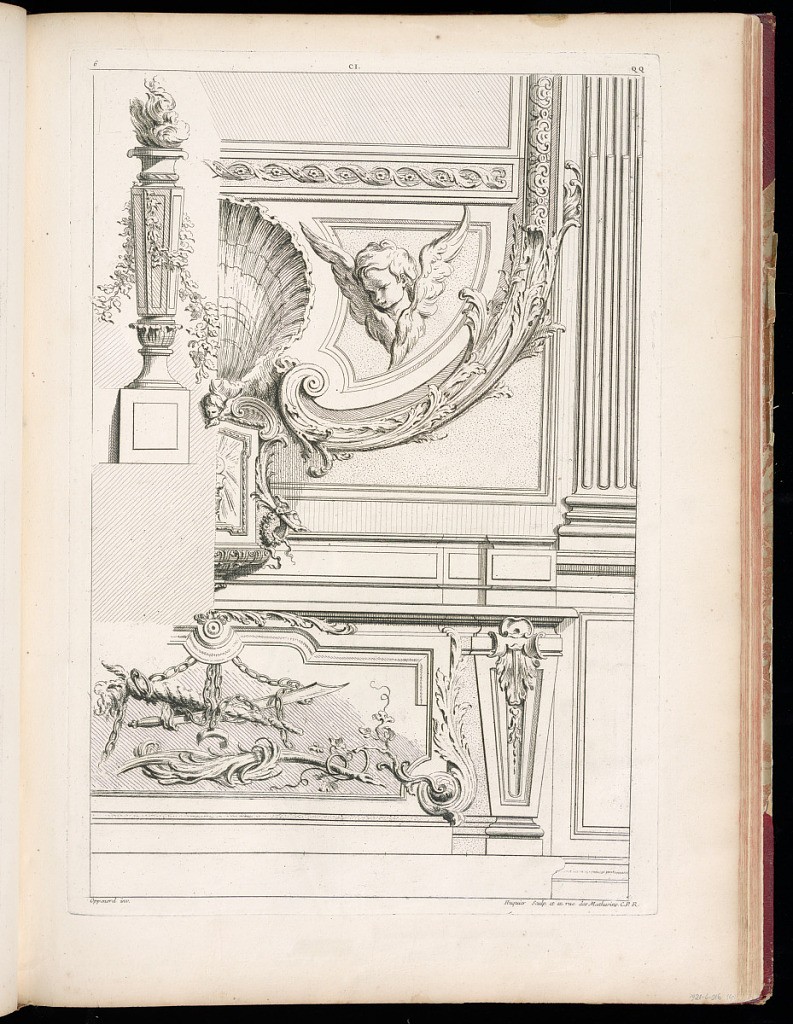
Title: Designs of Architectural Elements
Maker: Gilles-Marie Oppenord, French, 1672–1742
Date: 1749-1761
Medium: Etching and engraving on laid paper
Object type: Bound print
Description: Various architectural elements, including a garland-draped pedestal with a flame on top, wall ornamentation with a scallop shell, scrolling acanthus leaves, ribbon twist with rosettes, chains, a sword, and a torch. The plate is signed and numbered.